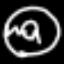
Label: donut